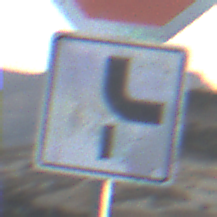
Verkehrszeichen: VerlaufVorfahrtsstrasse10
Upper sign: Stop
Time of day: SunriseSunset
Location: Outdoor (Nature)
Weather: PartlyCloudy
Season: NotSpecified
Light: Natural